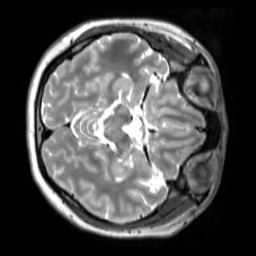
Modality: T2w
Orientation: axial
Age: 26
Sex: female
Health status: ill
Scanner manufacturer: siemens
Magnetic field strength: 3 T
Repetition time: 2.8 s
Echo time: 0.326 s